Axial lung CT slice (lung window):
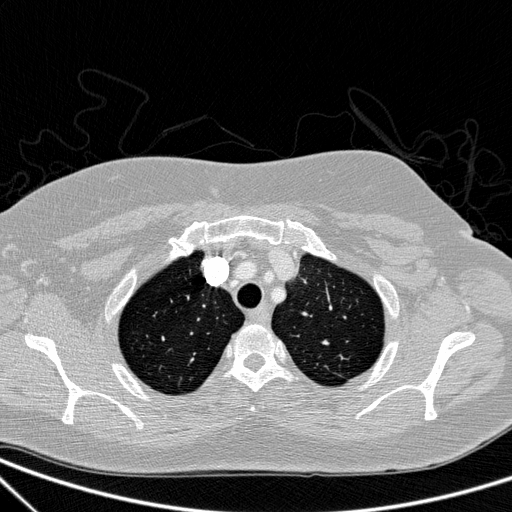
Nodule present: no